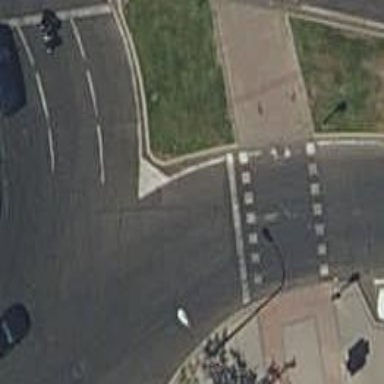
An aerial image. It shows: Road with traffic signals controlling the flow of traffic.